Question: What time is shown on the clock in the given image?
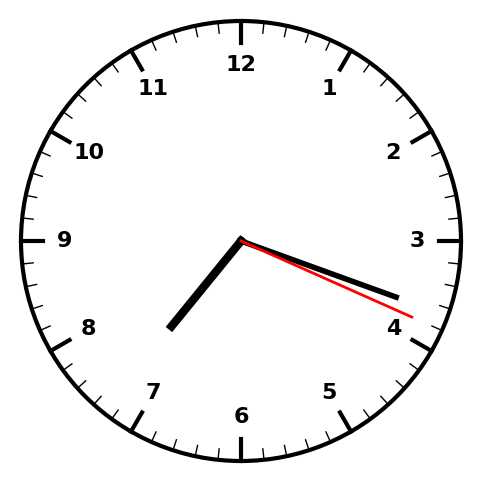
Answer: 07:18:19